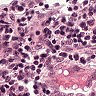
Metastatic tissue present: no